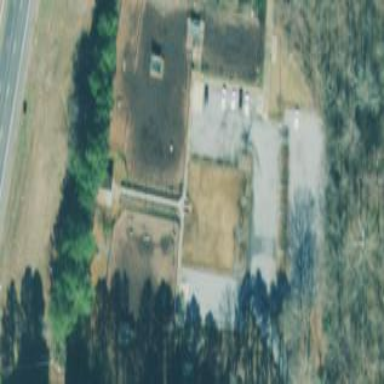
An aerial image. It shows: Chain link fence surrounding dog park.